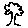
Label: tree